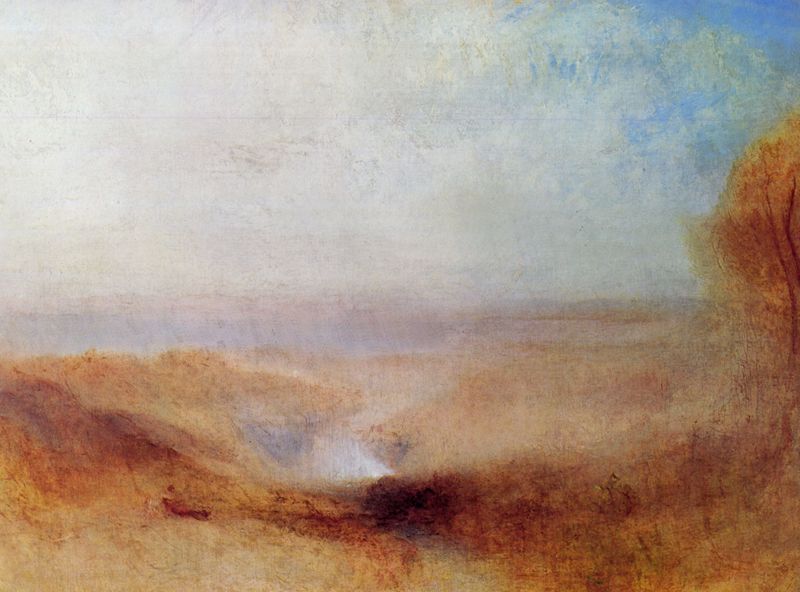
Titel: Landschaft mit einem Fluss und und einer Bucht in der Ferne
Künstler: William Turner
Standort: Paris
Institution: Musée du Louvre
Schlagwörter: baum, blau, dunkel, gemälde, himmel, meer, schatten, wasser, weiß, wolken, aquarell, bäume, fluss, gelb, impressionismus, landschaft, ocker, sand, see, ufer, braun, geschwungen, grau, hell, licht, orange, schwarz, wolke, beige, öl, bach, baumstamm, ebene, erde, ferne, horizont, hügel, nass, natur, stamm, strauch, weite, wind, busch, gewässer, rauch, boden, land, england, rosa, tal, wald, bewölkt, küste, schiff, strand, rahmung, umrisse, düne, dünen, fläche, hitze, wüste, dunst, nebel, tag, schlucht, mündung, romantik, ölgemälde, turner, stimmung, unscharf, ozean, regen, helligkeit, technik, ödnis, abgrund, verschwommen, blaugrau, rotbraun, eisenbahn, lokomotive, rötlich, lock, atmosphäre, seeufer, himel, verblauung, bewaldet, canyon, vage, landstrich, lichtspiegelung, dampflock, william, mer, impressionsmus, william turner, szfumato, stausee, 1880, landschaft#, #braun